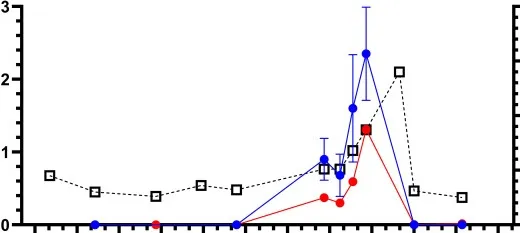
Longitudinal liquid biopsy results: The first three liquid biopsy analyses until the 15th month of the follow up were negative. The fourth sample revealed NRAS (red)- and TP53-(circles blue) mutations. Only after the resection (arrowhead), the ctDNA was no longer detectable. Three months after the reappearance of the NRAS2 C12D mutations, the CEA level also increased substantially.
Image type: chart (chart)